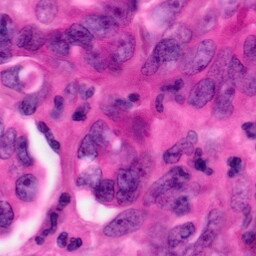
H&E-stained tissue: Pancreatic